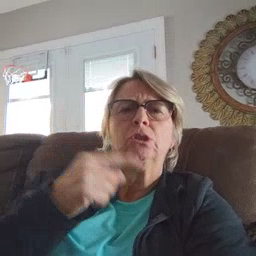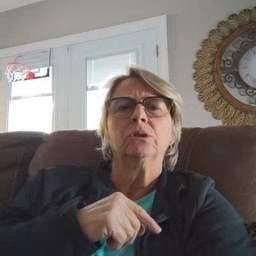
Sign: first